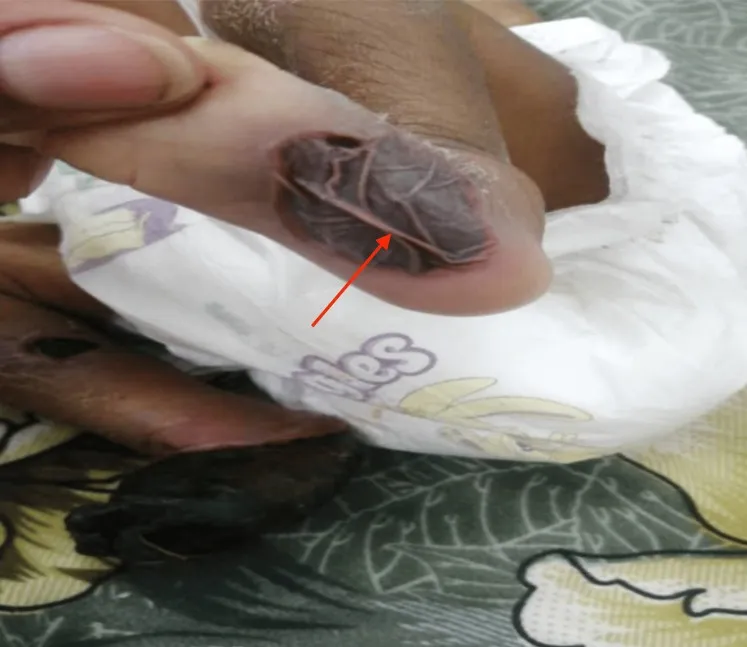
Ruptured soft bullae over the left foot.
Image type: medical_photograph (skin_photograph)